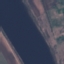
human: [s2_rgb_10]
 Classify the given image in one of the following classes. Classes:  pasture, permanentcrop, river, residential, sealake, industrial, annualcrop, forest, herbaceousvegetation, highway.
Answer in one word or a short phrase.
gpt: River